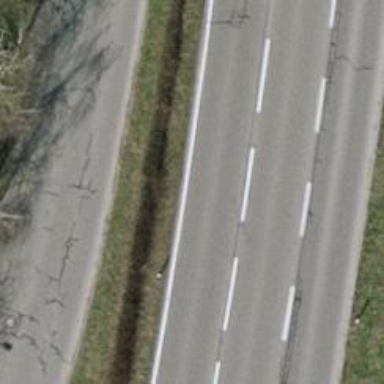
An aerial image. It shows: Primary highway.